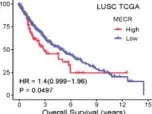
Protein-protein interaction network.
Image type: pathology (h&e)